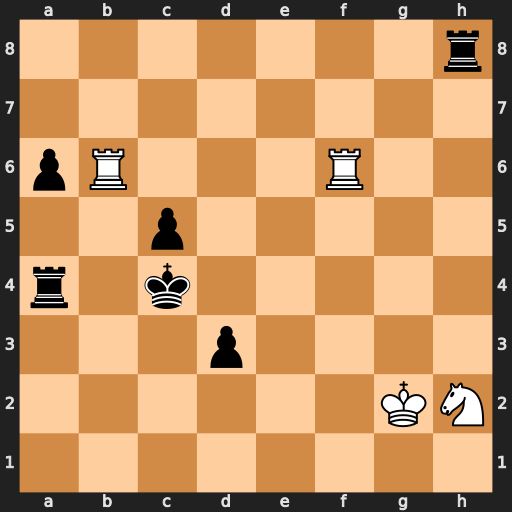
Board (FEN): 7r/8/pR3R2/2p5/r1k5/3p4/6KN/8
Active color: w
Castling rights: -
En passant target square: -
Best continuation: Rf4+ Kc3 Rxa4